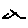
Label: line